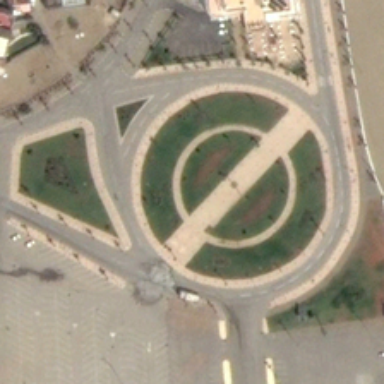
A circle square is near several buildings .